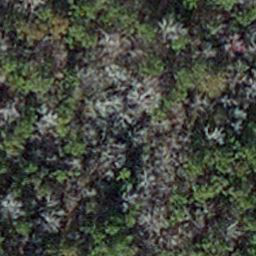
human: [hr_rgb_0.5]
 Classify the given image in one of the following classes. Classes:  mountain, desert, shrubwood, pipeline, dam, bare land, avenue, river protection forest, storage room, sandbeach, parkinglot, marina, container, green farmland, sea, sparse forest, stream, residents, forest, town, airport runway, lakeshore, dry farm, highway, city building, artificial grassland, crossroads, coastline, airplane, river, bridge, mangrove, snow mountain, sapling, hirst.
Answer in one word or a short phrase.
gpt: sapling